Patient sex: M
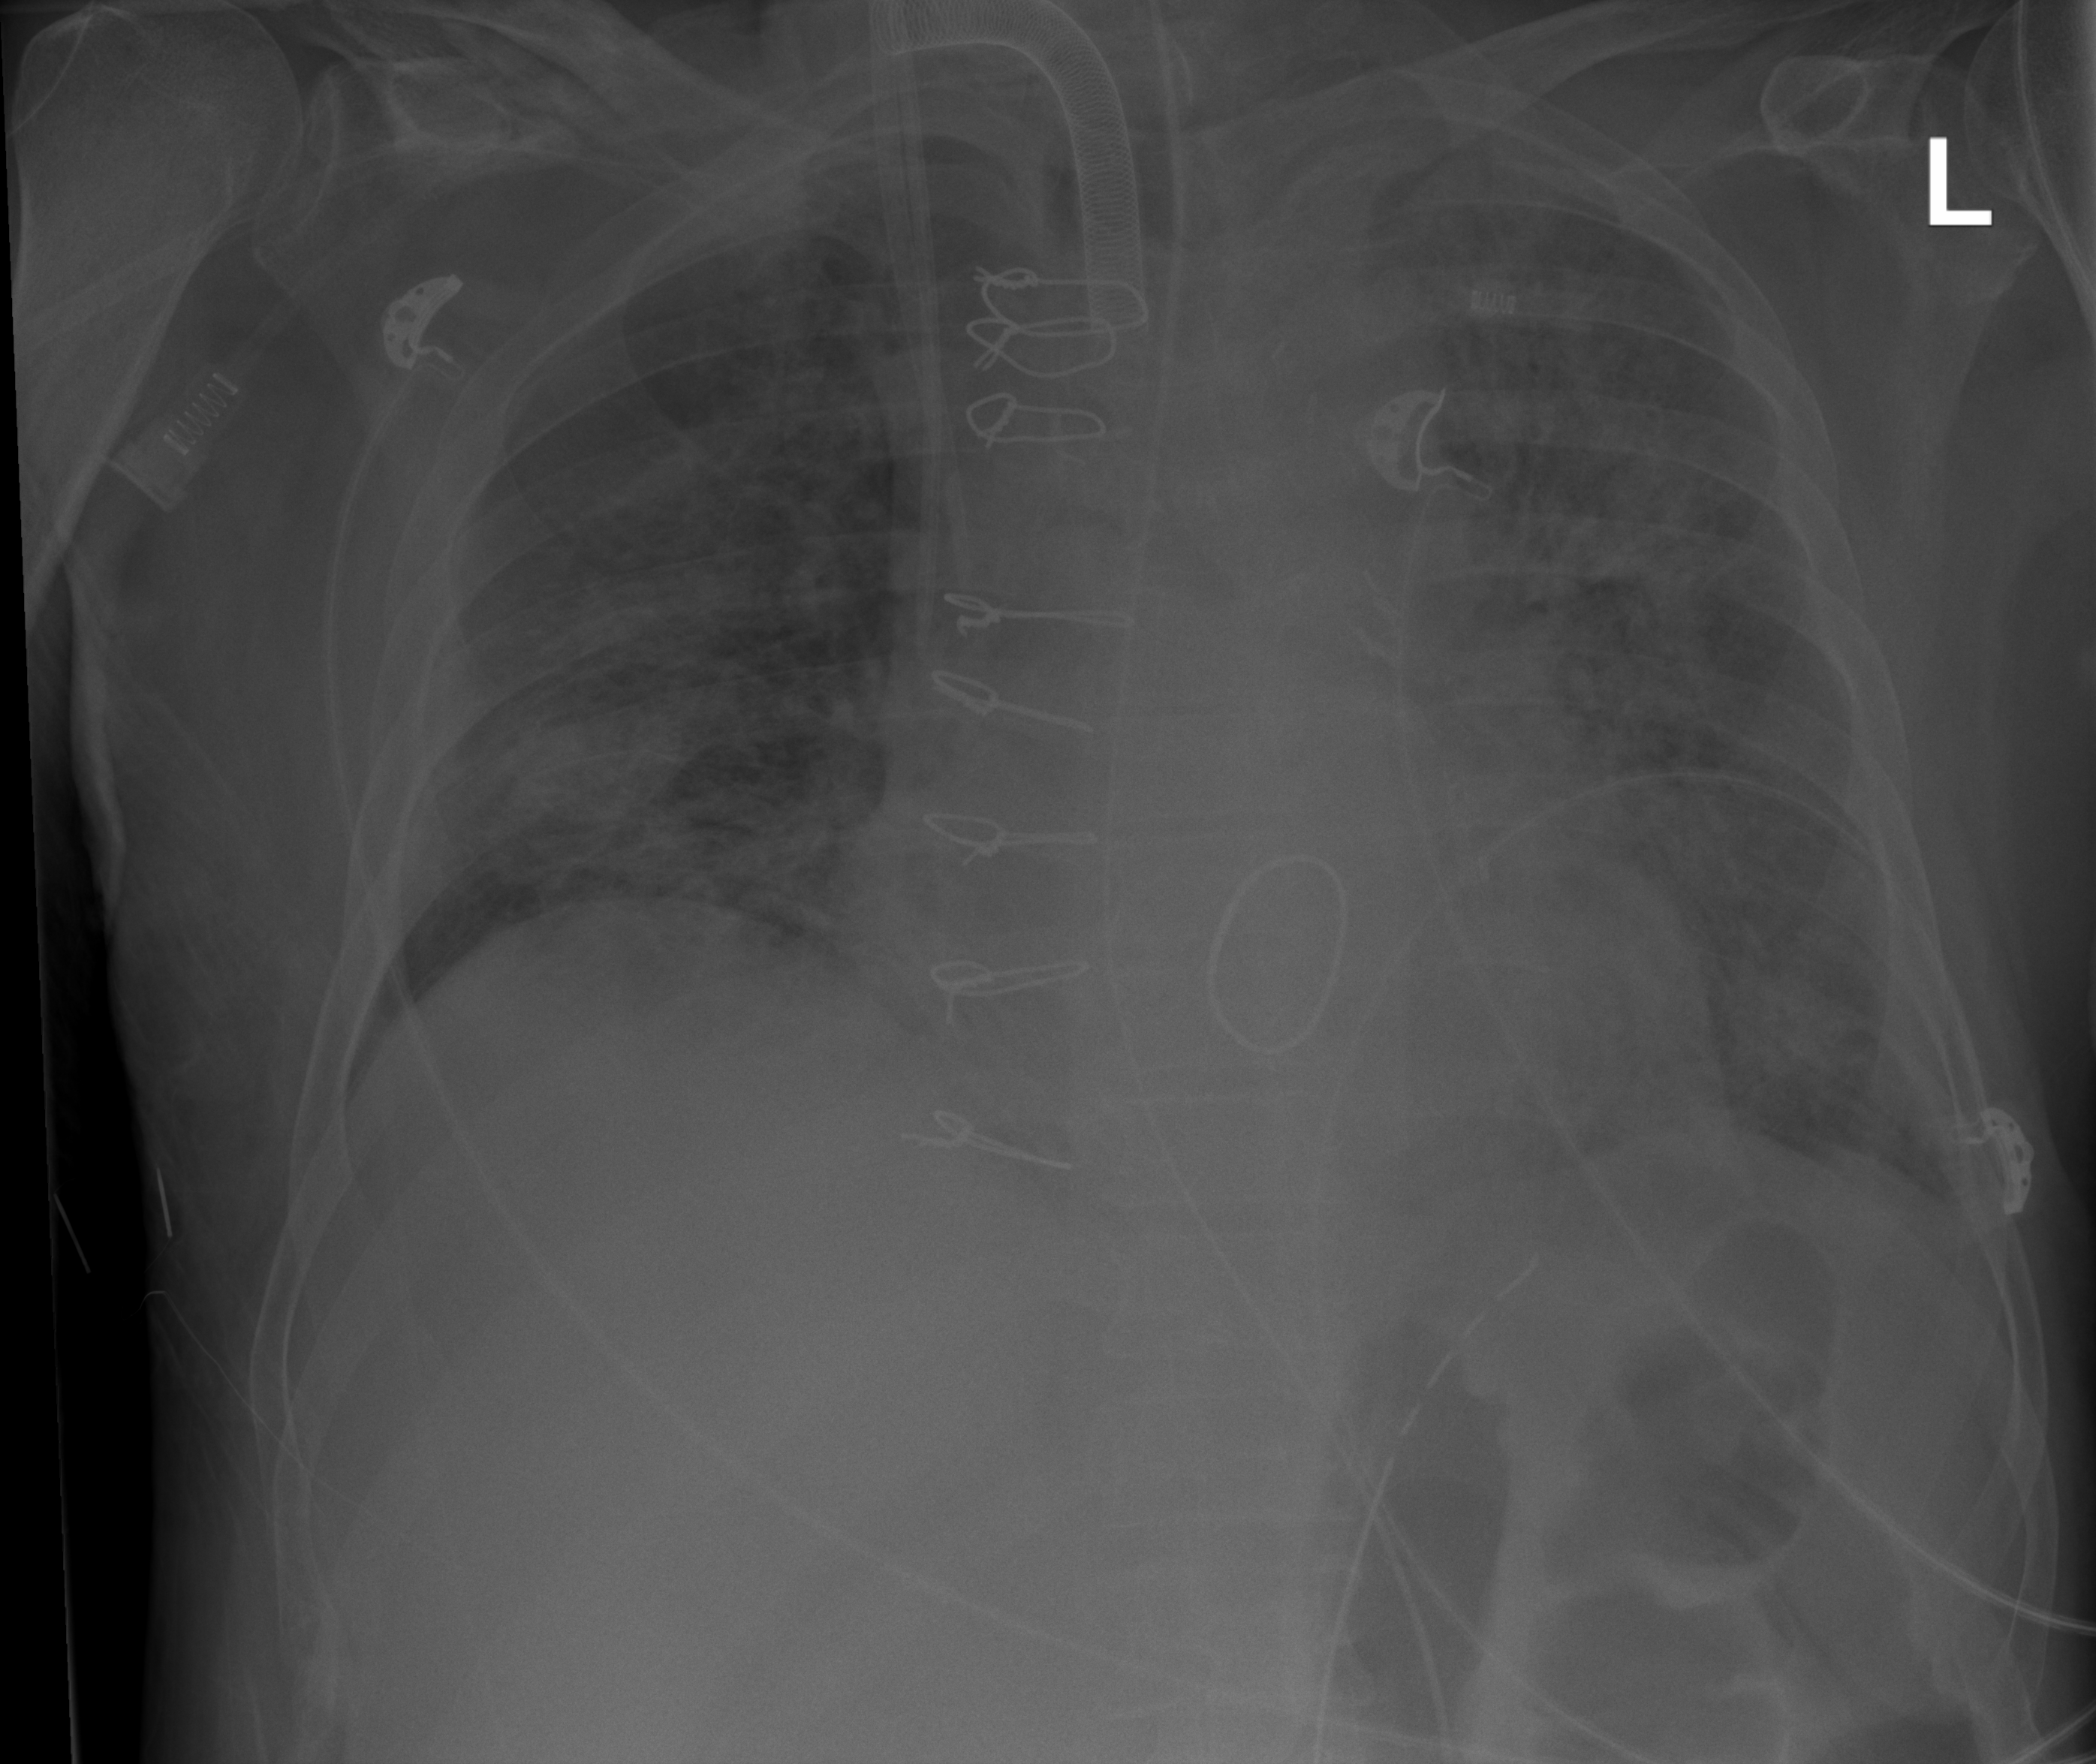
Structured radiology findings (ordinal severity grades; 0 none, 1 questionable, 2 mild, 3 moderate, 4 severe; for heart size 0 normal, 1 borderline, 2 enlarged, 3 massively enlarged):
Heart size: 2
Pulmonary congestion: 2
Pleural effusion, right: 0
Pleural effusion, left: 2
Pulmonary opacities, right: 3
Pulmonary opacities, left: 3
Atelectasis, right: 2
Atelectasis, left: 2